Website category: auto
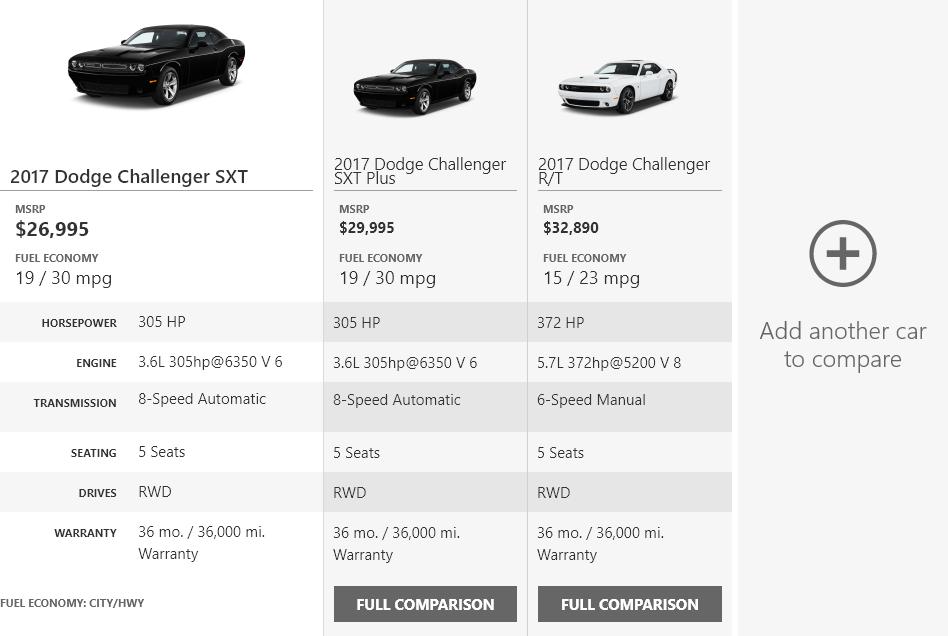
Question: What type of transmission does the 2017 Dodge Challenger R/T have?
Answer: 6-Speed Manual

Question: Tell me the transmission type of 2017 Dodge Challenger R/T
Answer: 6-Speed Manual

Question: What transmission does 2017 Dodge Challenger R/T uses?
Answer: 6-Speed Manual

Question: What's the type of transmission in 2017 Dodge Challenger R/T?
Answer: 6-Speed Manual

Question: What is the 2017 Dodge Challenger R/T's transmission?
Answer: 6-Speed Manual

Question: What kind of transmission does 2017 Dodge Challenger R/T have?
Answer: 6-Speed Manual

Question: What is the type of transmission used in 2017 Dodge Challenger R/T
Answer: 6-Speed Manual

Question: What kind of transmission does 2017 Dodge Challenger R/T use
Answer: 6-Speed Manual

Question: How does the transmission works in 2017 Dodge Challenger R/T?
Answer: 6-Speed Manual

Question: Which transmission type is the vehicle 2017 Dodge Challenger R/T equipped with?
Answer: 6-Speed Manual

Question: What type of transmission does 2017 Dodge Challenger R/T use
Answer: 6-Speed Manual

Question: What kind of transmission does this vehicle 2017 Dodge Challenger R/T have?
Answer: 6-Speed Manual

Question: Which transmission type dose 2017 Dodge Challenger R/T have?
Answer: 6-Speed Manual

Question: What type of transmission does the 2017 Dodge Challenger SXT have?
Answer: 8-Speed Automatic

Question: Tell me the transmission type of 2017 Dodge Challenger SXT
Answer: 8-Speed Automatic

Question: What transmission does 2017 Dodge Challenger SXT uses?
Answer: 8-Speed Automatic

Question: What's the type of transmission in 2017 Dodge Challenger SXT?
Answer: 8-Speed Automatic

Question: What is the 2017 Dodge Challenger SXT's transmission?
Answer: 8-Speed Automatic

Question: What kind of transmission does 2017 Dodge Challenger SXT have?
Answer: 8-Speed Automatic

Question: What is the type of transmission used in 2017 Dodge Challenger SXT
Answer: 8-Speed Automatic

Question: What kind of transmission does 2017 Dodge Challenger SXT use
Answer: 8-Speed Automatic

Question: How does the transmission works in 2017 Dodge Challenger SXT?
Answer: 8-Speed Automatic

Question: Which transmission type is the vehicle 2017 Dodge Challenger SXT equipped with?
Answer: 8-Speed Automatic

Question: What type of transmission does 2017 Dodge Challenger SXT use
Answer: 8-Speed Automatic

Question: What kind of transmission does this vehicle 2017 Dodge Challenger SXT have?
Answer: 8-Speed Automatic

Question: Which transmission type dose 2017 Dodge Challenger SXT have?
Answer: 8-Speed Automatic

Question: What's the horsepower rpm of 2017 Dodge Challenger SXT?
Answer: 305 HP

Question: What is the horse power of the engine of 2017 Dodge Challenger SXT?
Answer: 305 HP

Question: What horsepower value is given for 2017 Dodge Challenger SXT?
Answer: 305 HP

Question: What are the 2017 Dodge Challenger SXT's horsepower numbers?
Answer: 305 HP

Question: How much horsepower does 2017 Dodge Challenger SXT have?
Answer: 305 HP

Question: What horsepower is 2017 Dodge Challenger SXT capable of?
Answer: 305 HP

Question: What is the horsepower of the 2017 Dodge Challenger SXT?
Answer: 305 HP

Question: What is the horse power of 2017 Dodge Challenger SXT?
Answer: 305 HP

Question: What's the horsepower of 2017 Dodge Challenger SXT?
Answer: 305 HP

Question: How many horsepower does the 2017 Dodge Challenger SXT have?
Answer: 305 HP

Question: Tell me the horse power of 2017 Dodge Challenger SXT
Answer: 305 HP

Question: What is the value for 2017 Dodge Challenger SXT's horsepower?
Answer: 305 HP

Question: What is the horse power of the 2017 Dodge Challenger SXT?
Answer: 305 HP

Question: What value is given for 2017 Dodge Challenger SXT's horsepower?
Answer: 305 HP

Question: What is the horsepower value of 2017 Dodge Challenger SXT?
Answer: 305 HP

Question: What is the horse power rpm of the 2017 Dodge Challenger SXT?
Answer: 305 HP

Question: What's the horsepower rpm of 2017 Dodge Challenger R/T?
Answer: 372 HP

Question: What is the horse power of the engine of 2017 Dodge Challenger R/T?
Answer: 372 HP

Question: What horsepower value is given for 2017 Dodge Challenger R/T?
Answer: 372 HP

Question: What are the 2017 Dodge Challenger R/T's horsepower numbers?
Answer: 372 HP

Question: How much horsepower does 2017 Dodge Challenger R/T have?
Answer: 372 HP

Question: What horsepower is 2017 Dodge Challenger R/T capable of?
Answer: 372 HP

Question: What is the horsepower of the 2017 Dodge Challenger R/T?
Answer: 372 HP

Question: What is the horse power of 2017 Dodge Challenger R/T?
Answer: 372 HP

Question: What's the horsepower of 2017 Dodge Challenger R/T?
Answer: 372 HP

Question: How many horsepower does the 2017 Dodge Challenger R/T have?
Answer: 372 HP

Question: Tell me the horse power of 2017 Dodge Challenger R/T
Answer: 372 HP

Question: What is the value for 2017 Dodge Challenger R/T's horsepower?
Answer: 372 HP

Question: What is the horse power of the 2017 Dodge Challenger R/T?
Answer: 372 HP

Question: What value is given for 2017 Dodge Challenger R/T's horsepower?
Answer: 372 HP

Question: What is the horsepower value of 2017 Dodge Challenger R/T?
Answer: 372 HP

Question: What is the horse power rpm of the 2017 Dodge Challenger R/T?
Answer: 372 HP

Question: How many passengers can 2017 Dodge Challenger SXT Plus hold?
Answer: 5 Seats

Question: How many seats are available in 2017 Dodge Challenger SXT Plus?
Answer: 5 Seats

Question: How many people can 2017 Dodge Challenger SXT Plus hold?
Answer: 5 Seats

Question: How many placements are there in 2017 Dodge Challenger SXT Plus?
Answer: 5 Seats

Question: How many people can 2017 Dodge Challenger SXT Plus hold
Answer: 5 Seats

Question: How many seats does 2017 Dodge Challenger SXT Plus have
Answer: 5 Seats